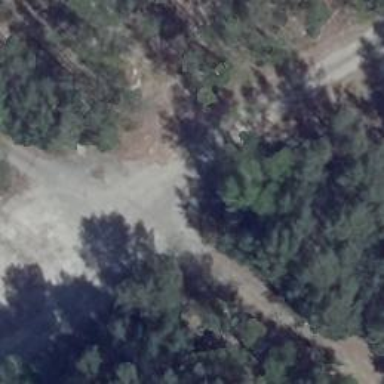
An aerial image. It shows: Unclassified road with concrete surface.